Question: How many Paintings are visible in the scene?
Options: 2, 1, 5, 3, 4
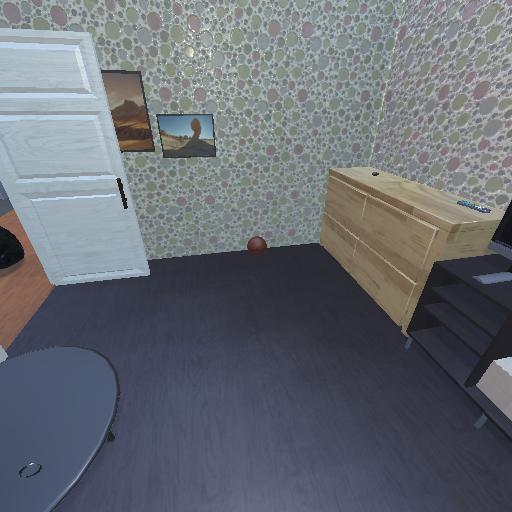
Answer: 2